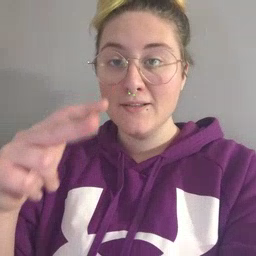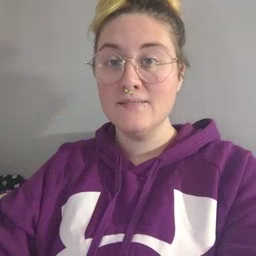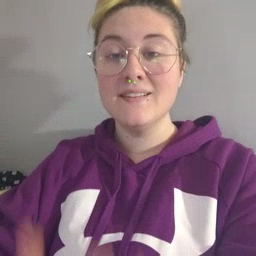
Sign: helicopter